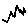
Label: zigzag